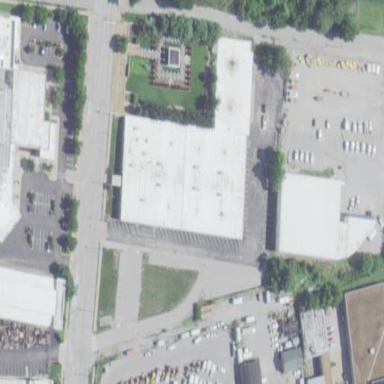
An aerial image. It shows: Building.